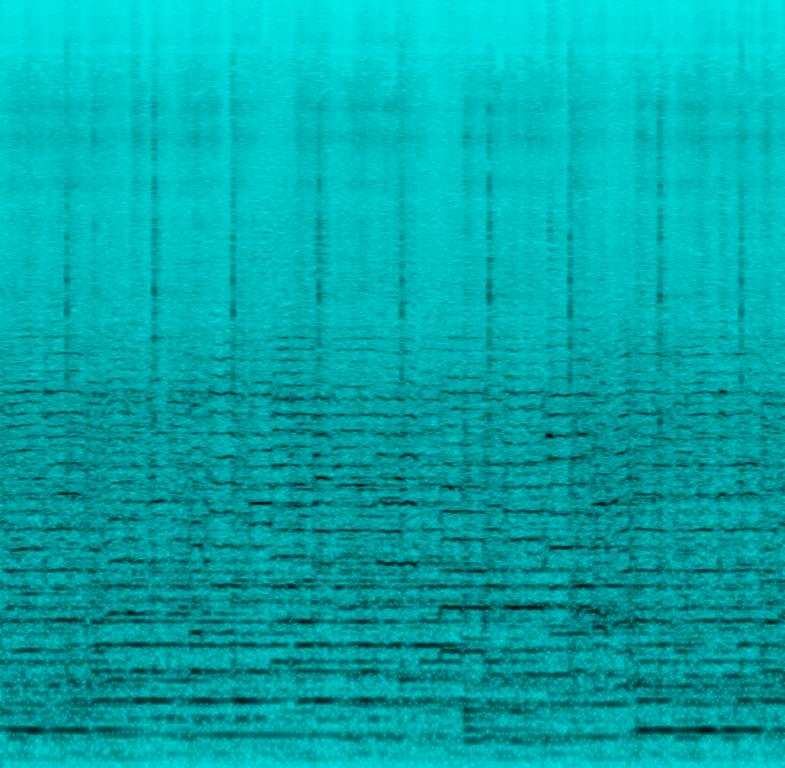
This is a live recording. The audio quality is poor. We hear a string section with layers of violins that are playing a motif which sounds exciting, suspenseful, and thrilling. It immediately gets you feeling on edge.